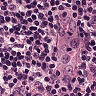
Metastatic tissue present: no